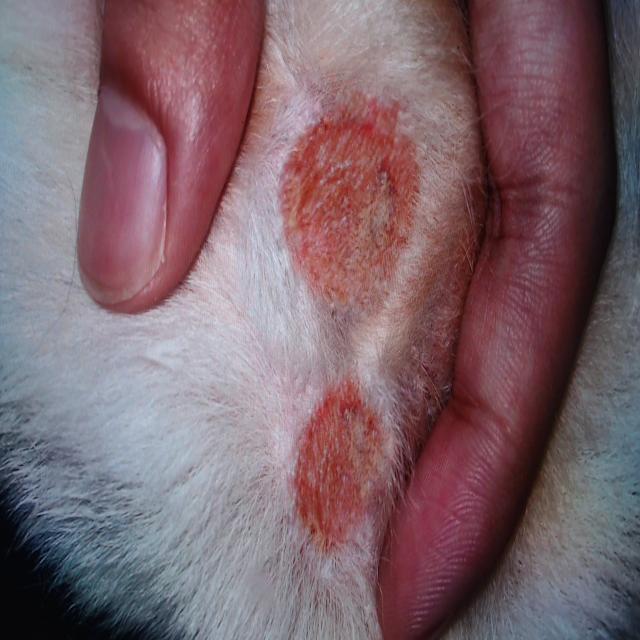
Canine ringworm (Dermatophytosis) — fungal infection caused by Microsporum or Trichophyton. Presents with circular alopecia, scaling, crusting, and broken hairs.